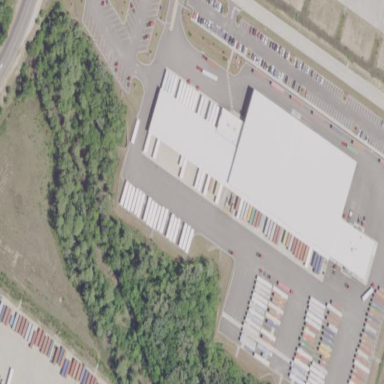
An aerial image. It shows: Warehouse.